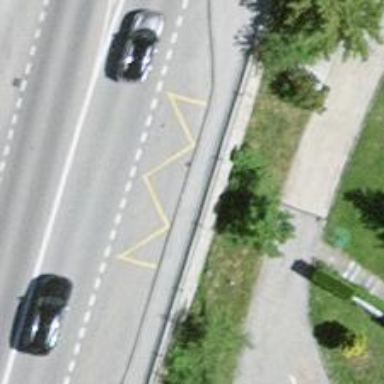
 serving as platform for public transportation."